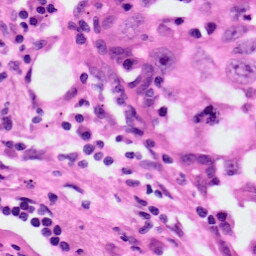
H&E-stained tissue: Lung